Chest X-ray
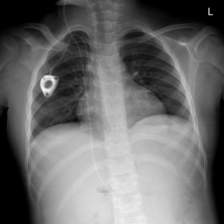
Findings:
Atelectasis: negative
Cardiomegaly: negative
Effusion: negative
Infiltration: negative
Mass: negative
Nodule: negative
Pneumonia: negative
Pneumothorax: negative
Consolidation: negative
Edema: negative
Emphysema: negative
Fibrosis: negative
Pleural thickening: negative
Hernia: negative